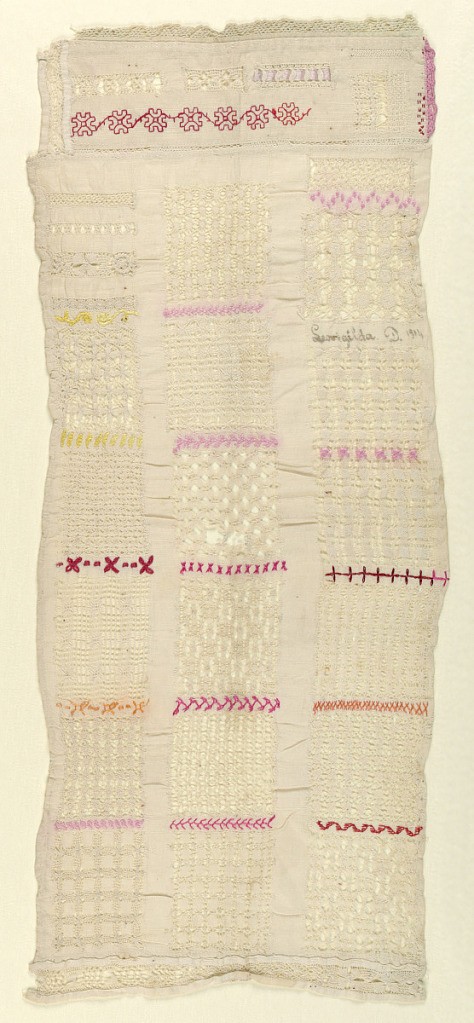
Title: Sampler
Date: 19th century
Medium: linen, silk Technique: embroidered on plain weave
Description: Sampler with many small rectangles of drawnwork patterning interspaced with lines of silk embroidery.